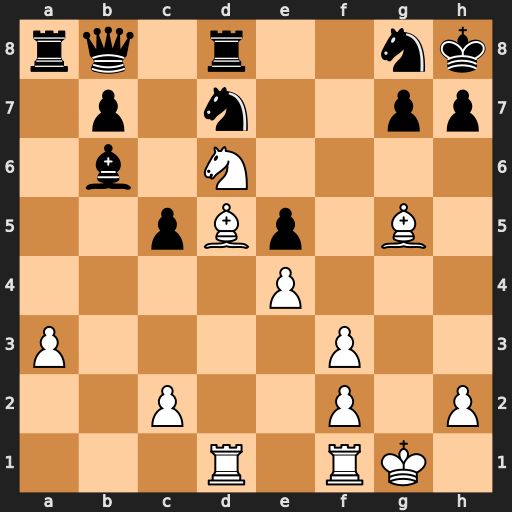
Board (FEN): rq1r2nk/1p1n2pp/1b1N4/2pBp1B1/4P3/P4P2/2P2P1P/3R1RK1
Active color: w
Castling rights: -
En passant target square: -
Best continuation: Nf7#